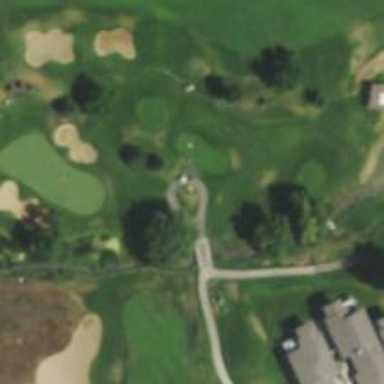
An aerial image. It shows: Service road designated as golf cart path.